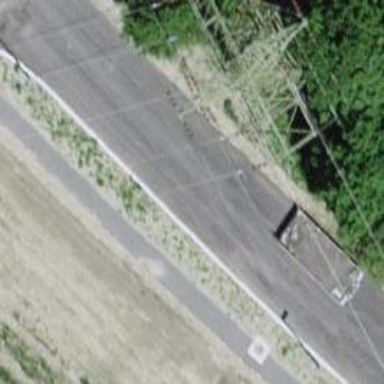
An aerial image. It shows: Power line is depicted.